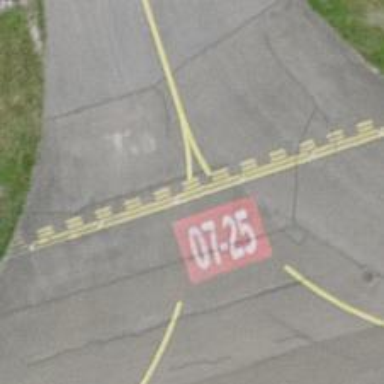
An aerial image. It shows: Runway holding position.